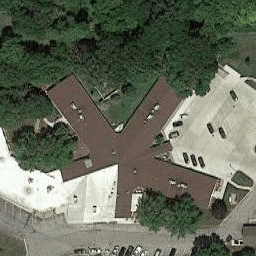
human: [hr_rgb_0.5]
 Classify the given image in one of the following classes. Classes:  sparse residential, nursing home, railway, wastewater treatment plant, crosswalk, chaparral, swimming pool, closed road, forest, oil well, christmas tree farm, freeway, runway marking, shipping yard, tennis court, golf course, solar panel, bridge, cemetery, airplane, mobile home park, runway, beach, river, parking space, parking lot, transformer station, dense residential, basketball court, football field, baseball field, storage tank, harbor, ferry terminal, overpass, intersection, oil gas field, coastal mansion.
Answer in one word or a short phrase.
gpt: nursing home